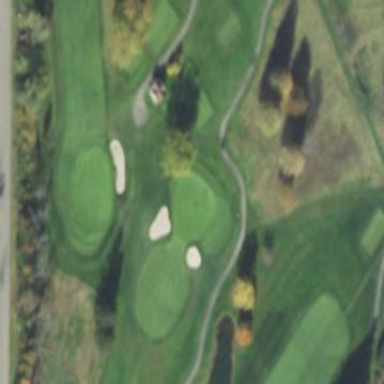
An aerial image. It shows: Rough grassy area used for golf.